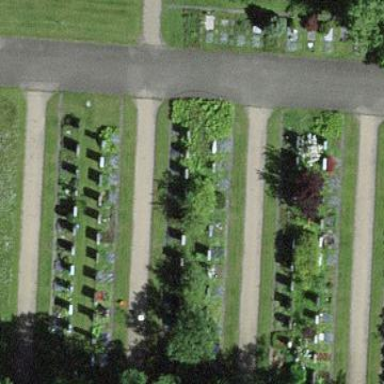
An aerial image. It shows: Grave yard.